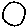
Label: circle